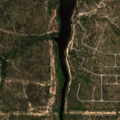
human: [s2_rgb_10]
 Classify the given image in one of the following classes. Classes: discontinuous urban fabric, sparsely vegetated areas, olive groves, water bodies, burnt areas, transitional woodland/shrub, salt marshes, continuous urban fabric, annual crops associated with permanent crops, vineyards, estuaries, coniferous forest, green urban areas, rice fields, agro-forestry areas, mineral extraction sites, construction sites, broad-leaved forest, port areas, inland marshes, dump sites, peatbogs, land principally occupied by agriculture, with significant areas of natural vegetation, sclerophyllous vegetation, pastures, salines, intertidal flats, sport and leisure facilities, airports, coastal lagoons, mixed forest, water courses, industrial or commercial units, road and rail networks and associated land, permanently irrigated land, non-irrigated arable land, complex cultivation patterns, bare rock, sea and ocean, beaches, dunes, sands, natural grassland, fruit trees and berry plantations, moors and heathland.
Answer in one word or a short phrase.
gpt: continuous urban fabric